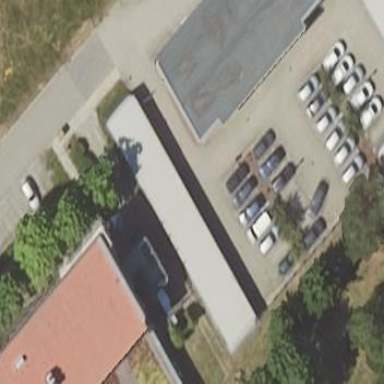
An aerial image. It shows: Group of garages.